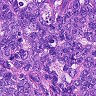
Metastatic tissue present: no